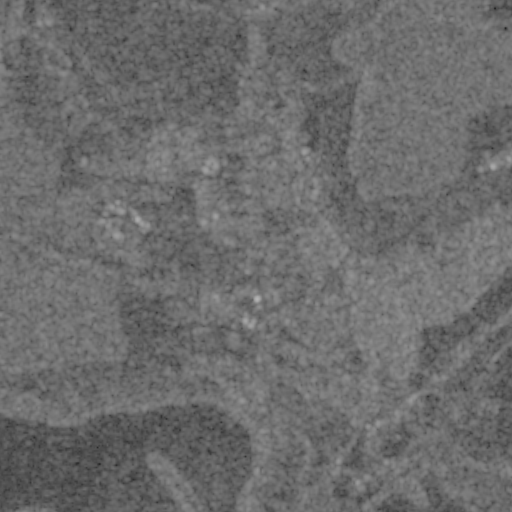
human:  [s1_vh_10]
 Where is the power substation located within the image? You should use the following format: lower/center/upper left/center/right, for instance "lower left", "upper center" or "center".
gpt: The power substation is located in the center of the image.
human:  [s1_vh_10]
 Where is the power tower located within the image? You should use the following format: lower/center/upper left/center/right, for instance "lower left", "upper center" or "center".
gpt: The power tower is located in the center of the image.
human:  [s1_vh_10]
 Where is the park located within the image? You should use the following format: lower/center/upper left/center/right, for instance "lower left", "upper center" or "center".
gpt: There is no park in the image.

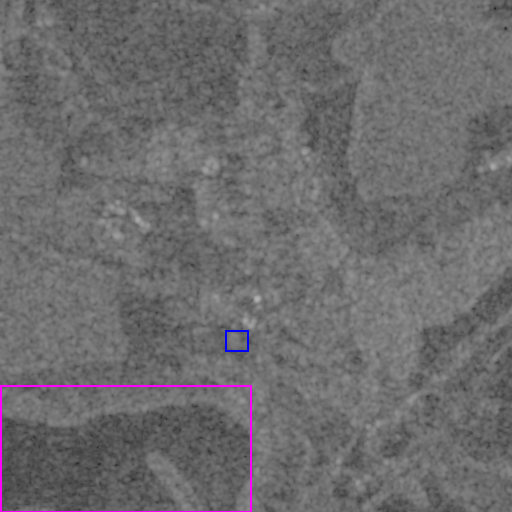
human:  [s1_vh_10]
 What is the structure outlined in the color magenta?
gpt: The structure outlined in magenta is a crop field.
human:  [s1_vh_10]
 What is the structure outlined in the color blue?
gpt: The structure outlined in blue is a park.
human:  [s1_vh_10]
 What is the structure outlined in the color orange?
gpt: There is no orange outline.